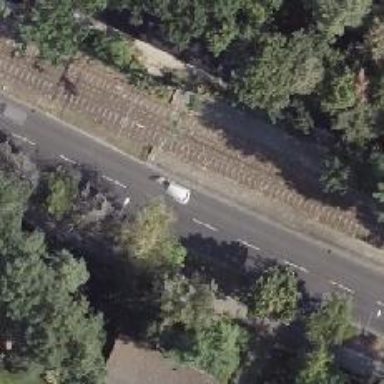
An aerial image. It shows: Tram stop.